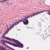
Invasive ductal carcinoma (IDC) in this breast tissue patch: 0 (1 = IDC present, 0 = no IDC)